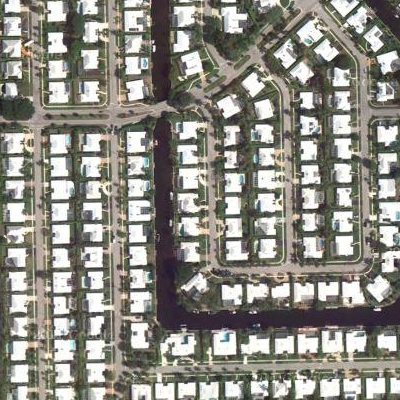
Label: Resident